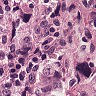
Metastatic tissue present: yes